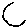
Label: moon